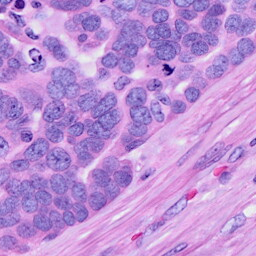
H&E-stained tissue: Ovarian